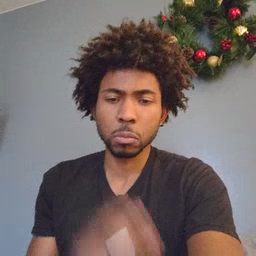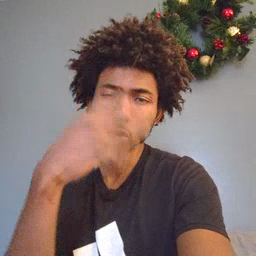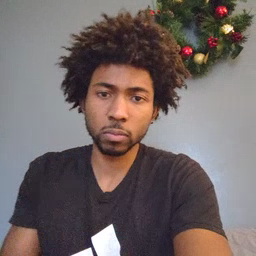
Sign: pretty